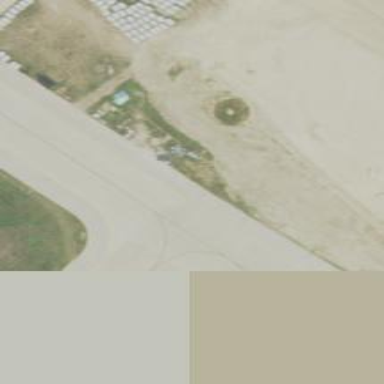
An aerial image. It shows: Image of taxiway at airport.